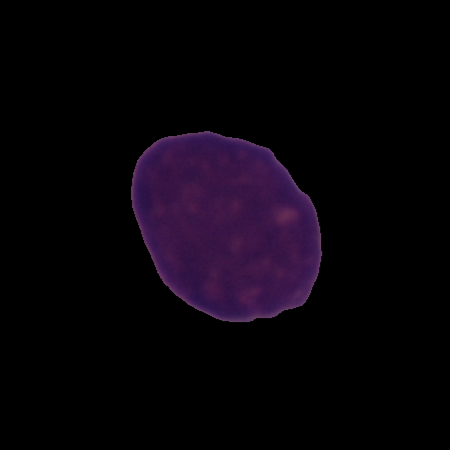
Label: cancer